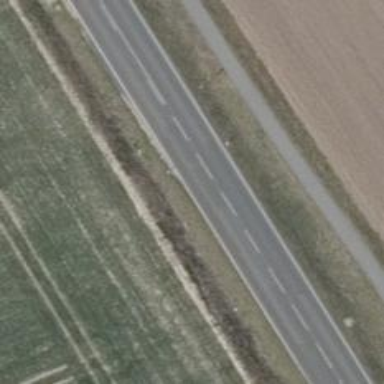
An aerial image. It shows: Secondary road with asphalt surface.